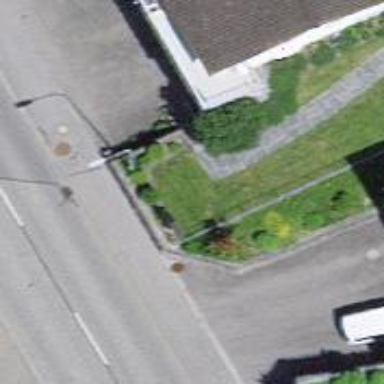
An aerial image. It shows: Wayside cross with historic significance.